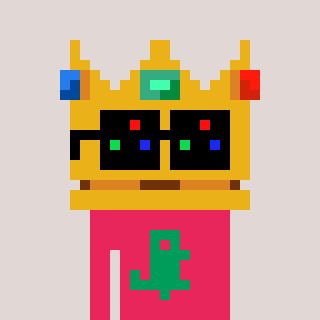
a pixel art character with square black sunglasses, a crown-shaped head and a redpinkish-colored body on a warm background